Question: I'm having this error when I want to export my Crystal Report to PDF into my local machine.

Based on my understanding, it says that the context is null. How would I trace where the values from? Thanks in advance!
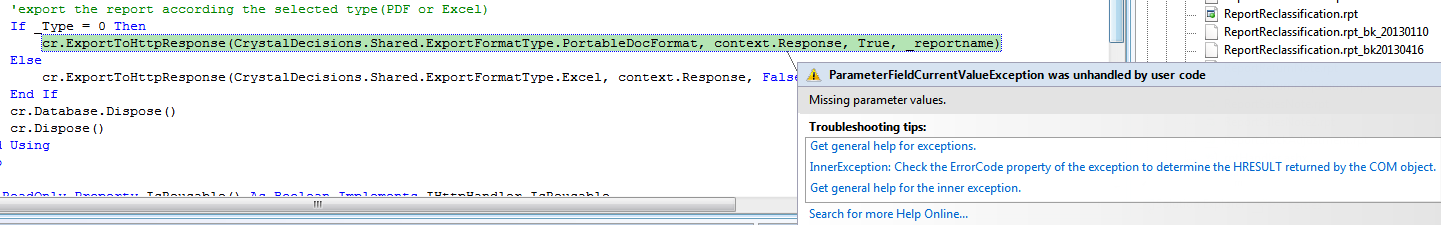
Answer: Below is the code that appear to me as problem.
'''
Response.Write("<script>")
Response.Write("window.open('" & ResolveUrl("~\Report
ptHandler.ashx?p=user_id|date&V=" & user_id & "&T=0&N=POrderProcessingCard.rpt&C=ORCL_PO") & "','_blank')")
Response.Write("</script>")
'''
The solution is to check properly on the parameter and the value you are passing to. For example above, I calling 2 parameters (user_id and date) while I'm only passing 1 value to it. Therefore it will prompt such an error. Hope it helps :)